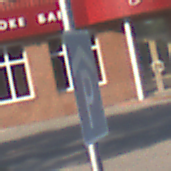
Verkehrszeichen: Parkhaus
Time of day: MorningAfternoon
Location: Outdoor (Urban)
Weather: Clear
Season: NotSpecified
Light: Natural